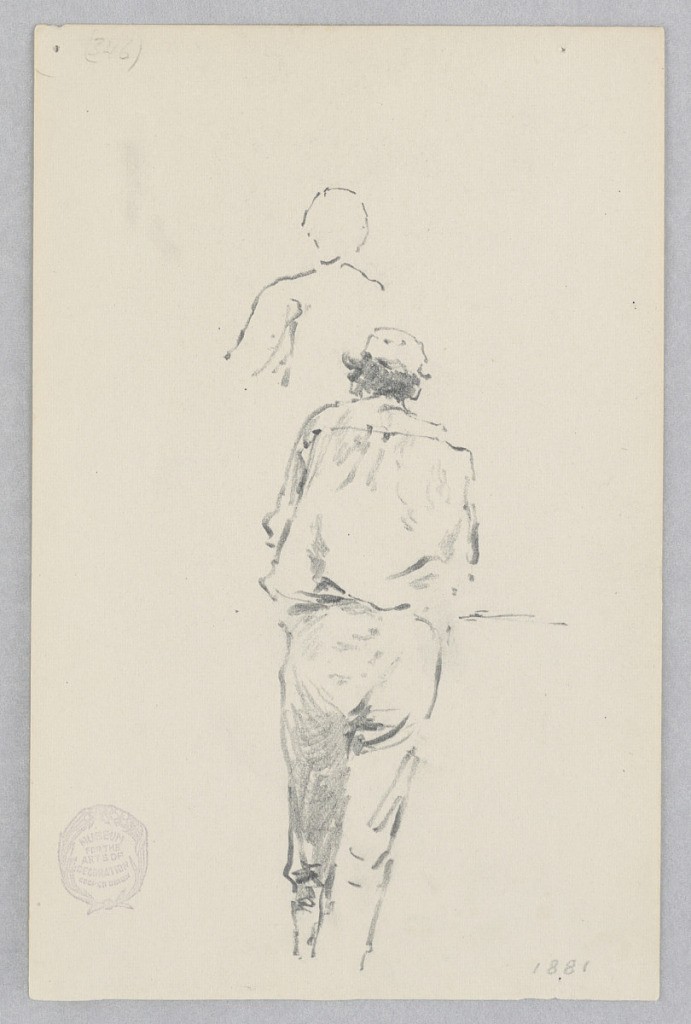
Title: James McNeill Whistler
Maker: Robert Frederick Blum, American, 1857–1903
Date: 1881
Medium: Graphite on wove paper
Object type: Drawing
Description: Sketches of a male figure leaning on a railing.